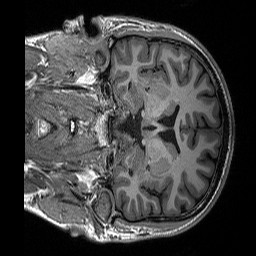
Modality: T1w
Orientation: coronal
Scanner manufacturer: siemens
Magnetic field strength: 3 T
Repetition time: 2.3 s
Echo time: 0.00298 s